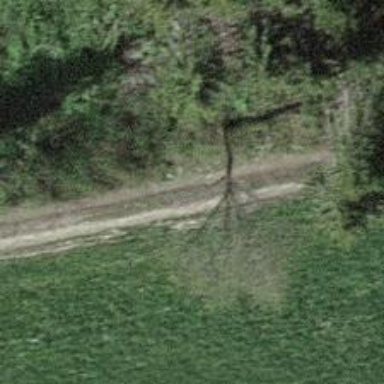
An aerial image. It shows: Track road with grade4 tracktype.